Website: ulta-beauty
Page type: customer-info-address
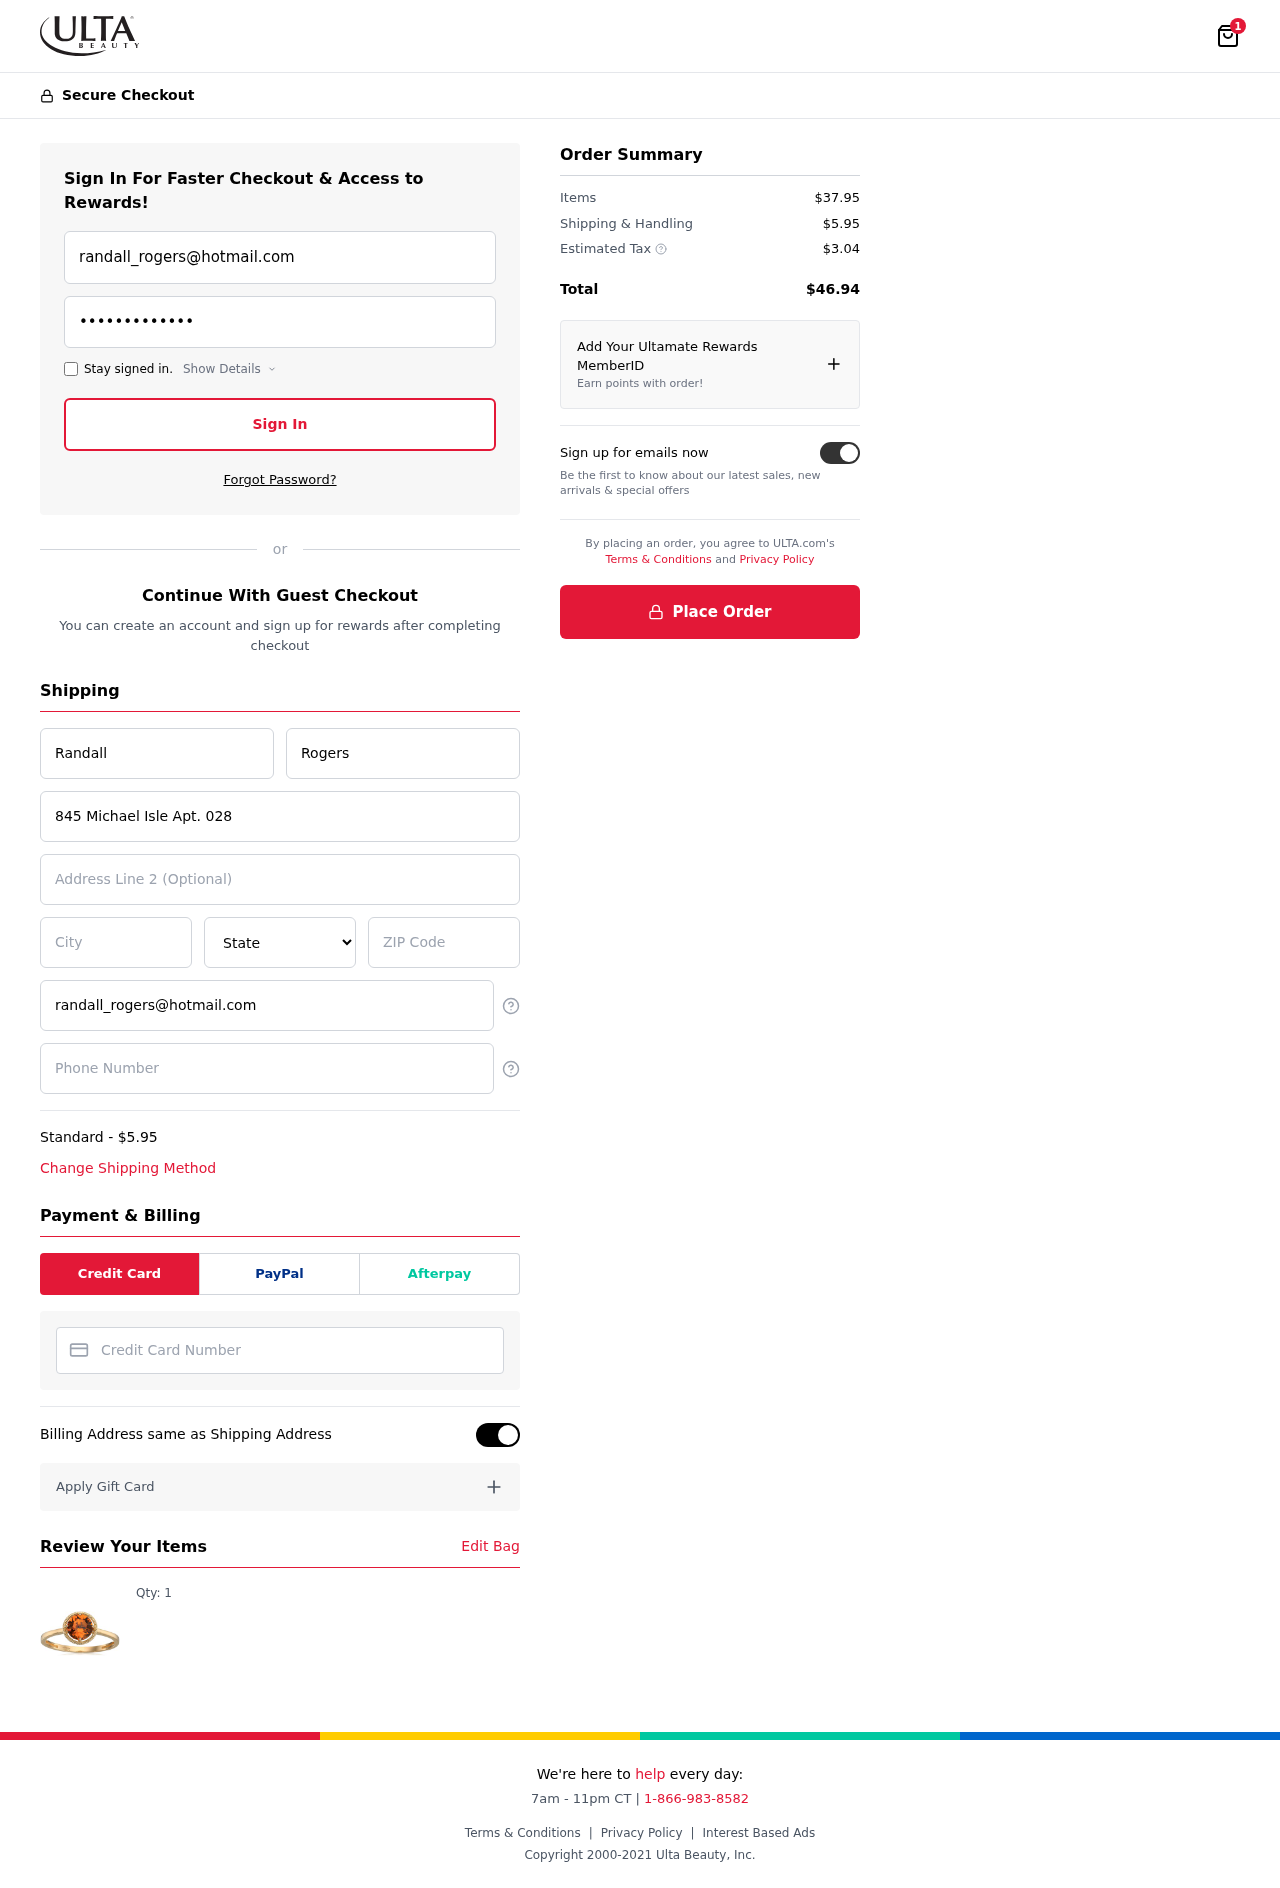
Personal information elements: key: PII_CARD_NUMBER
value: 3487 3889 0268 275
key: PII_CITY
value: East Julie
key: PII_EMAIL
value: randall_rogers@hotmail.com
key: PII_FIRSTNAME
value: Randall
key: PII_LASTNAME
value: Rogers
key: PII_PHONE
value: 9173607832
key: PII_POSTCODE
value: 02139
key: PII_STATE
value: Delaware
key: PII_STREET
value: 845 Michael Isle Apt. 028
Product elements: key: PRODUCT1_QUANTITY
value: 1
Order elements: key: ORDER_NUM_ITEMS
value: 1
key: ORDER_SHIPPING_COST
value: $5.95
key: ORDER_ITEMS_TOTAL
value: $37.95
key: ORDER_SHIPPING_COST2
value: $5.95
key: ORDER_TAX
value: $3.04
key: ORDER_TOTAL
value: $46.94